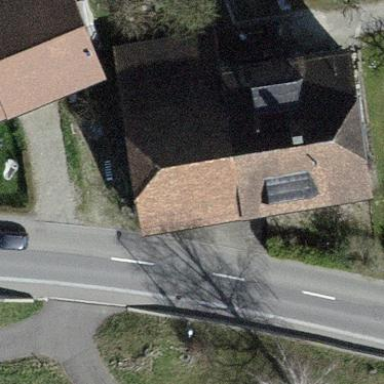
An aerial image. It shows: Building with tiled roof.